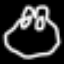
Label: frog